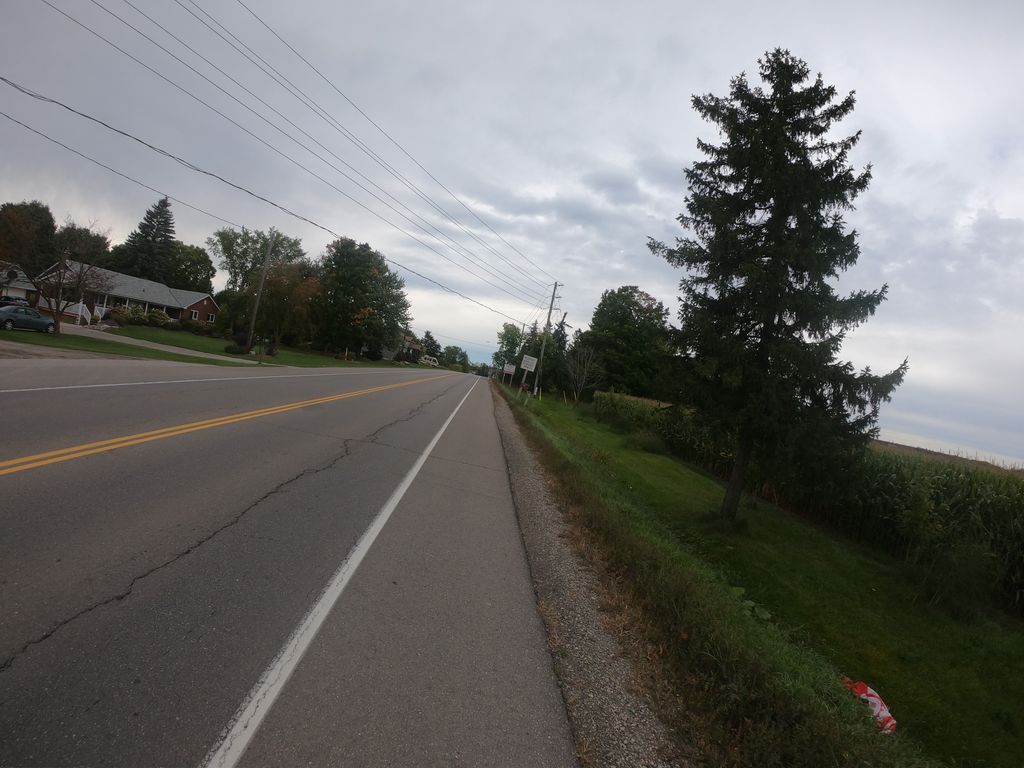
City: kitchener-waterloo